Field crop: tomato
Growth stage: 1
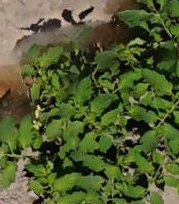
Species: tomato